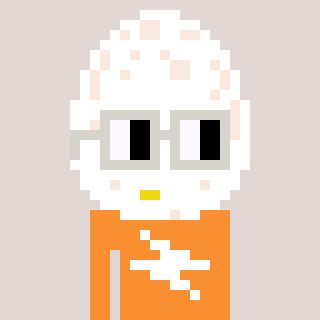
a pixel art character with square light gray glasses, a egg-shaped head and a orange-colored body on a warm background